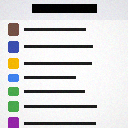
Screen state: on